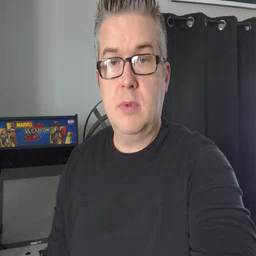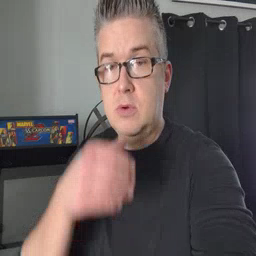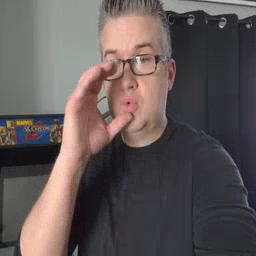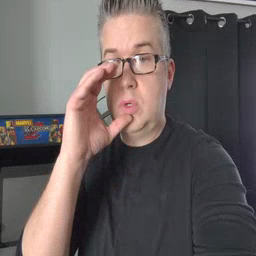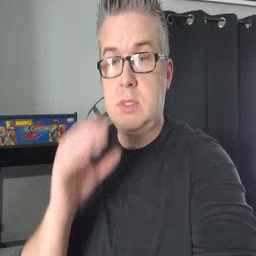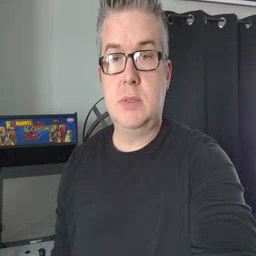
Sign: drink